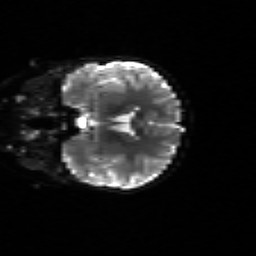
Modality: sbref
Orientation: coronal
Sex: female
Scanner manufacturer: siemens
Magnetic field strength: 3 T
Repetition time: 5 s
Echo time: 0.071 s